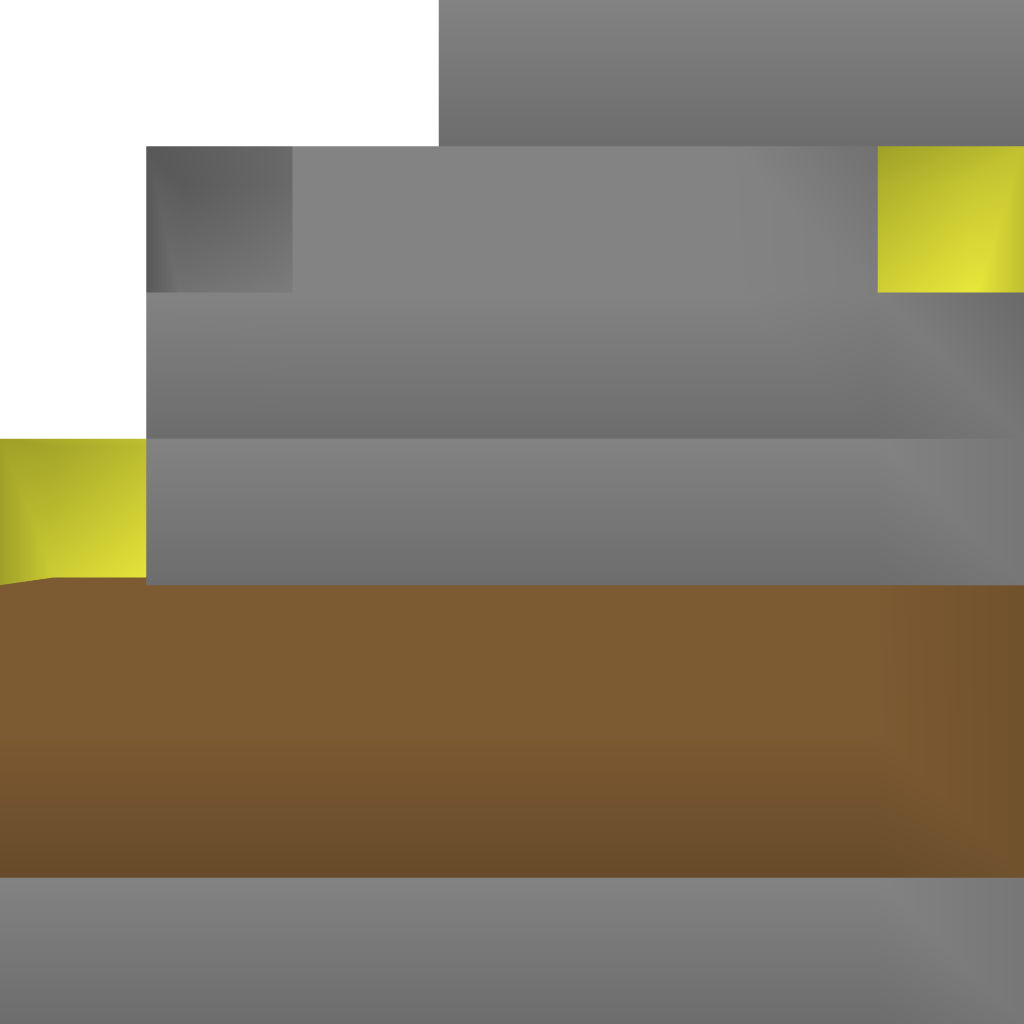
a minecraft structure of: Drum Set bad low quality